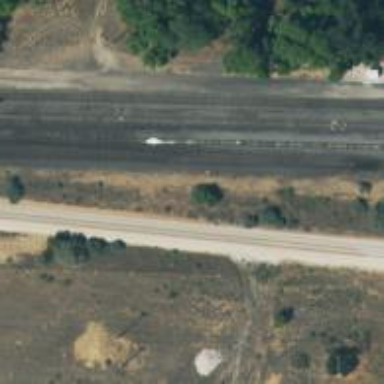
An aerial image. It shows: Railway line on embankment.